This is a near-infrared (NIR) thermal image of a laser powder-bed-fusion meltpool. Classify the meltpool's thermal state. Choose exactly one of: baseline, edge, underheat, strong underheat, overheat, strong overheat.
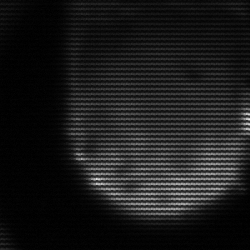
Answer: edge